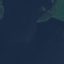
Land use / land cover: SeaLake